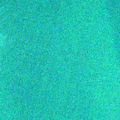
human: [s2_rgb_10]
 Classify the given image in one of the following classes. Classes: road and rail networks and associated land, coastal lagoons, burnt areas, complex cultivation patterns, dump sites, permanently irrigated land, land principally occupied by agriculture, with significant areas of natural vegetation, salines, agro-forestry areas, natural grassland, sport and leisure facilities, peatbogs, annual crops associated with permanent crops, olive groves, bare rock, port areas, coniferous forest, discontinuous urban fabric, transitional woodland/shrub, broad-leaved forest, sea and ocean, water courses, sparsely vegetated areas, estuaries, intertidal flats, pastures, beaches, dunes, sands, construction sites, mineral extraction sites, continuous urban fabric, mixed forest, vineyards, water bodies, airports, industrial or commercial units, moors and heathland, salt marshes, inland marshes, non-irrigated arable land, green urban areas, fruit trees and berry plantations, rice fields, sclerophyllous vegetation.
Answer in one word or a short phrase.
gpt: sea and ocean